Question: Create a folder if it doesn't exist in Magento, I don't want to use mkdir(). Is there any way to do this ? May be core_file_uploader can work out, but its throwing error.

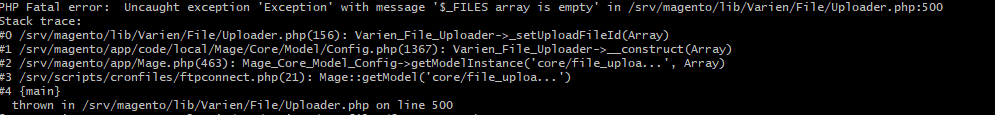
Answer: 'Varien_Io_File'
So instead of using PHP's vanilla 'mkdir()' function, you can use the Magento's way:
'''
$io = new Varien_Io_File();
$io->mkdir(your_path_to_dir);
'''
Or you can also check if the directory does not exist right before creating it
'''
$io = new Varien_Io_File();
if (!$io->fileExists(your_path_to_dir, false)) {
$io->mkdir(your_path_to_dir);
}
'''